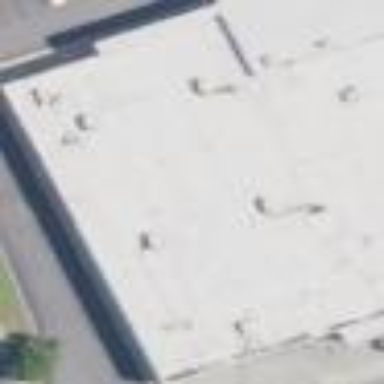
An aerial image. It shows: Retail building.